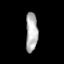
Tissue: prostate
Cell type: T cells
Senescence score: 0.824
Nuclear area (px): 461
Mean DAPI intensity: 178.393